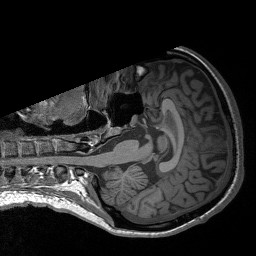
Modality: T1w
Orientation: axial
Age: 20
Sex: female
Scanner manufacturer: siemens
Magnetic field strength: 3 T
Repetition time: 1.9 s
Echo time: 0.00227 s